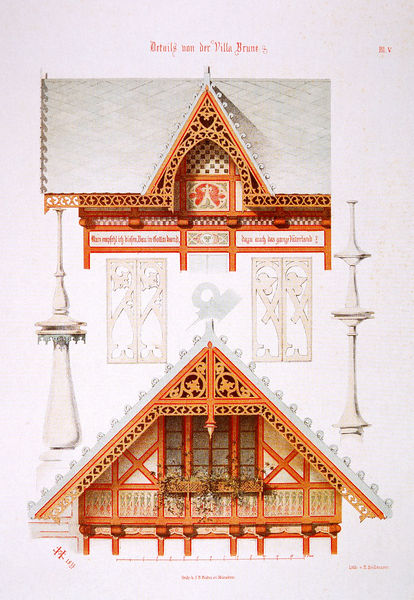
Titel: Villa Brune ("Zum Spiegler"), Lindau, Details
Künstler: Anton Harrer
Standort: Lindau
Institution: Stadtmuseum
Schlagwörter: schatten, weiß, aquarell, dreieck, gelb, ausschnitt, blumen, braun, bunt, fenster, glas, grau, hell, holz, licht, orange, pfeiler, profil, schmuck, skizze, säule, säulen, zeichnung, dach, gebäude, haus, rot, malerei, muster, ornament, schachbrettmuster, architektur, barock, sockel, spitze, hütte, gold, pflanze, pflanzen, gotik, rosa, dachziegel, balkon, farbig, schrift, ansicht, bogen, fassade, studie, russland, dächer, giebel, farbe, grafik, pilaster, arch, architecture, balcony, column, columns, red, white, window, dekoration, gray, green, grey, spitz, windows, wohnung, yellow, detail, inschrift, dekor, ornamente, seitenansicht, verzierung, flowers, print, balken, brown, japanisch, brun, wände, blumenkästen, buch, motiv, orient, dache, rückseite, schnitt, seite, illustration, text, zeitschrift, kachel, entwurf, säulchen, schnitzerei, kasten, vorderseite, china, villa, schnörkel, ziegeln, wood, gotisch, landhaus, mansarde, konstruktion, building, house, german, roof, fachwerk, fachwerkhaus, historismus, gaube, plan, blumenkasten, plants, shutters, zier, drawing, filigran, ornamentik, tirol, decoration, trim, austria, sketch, durchbrochen, aufnahme, verzierungen, gedrechselt, schnitzereien, schnitzwerk, details, holzbalken, victorian, dachgeschoss, dachschräge, begrünung, verziehrung, maßwerk, massstab, aufriss, giegel, satteldach, pediment, section, holzbau, hausdach, bauskizze, vorne, first, dachgiebel, dacht, walls, spitzdach, konzept, eklektizismus, seitenriss, zeicnung, neogotik, elevation, facade, rendering, vorschlag, gartenhaus, aquarel, zwerchgiebel, zwerchhaus, luxus, antwurf, aufzeichnung, brune, bruni, crocket, datschke, eave, flower box, gable, gables, gartenhäuschen, gingerbread, gla, gothic, half timber, holzfachwerk, landhausstil, medieval, medieval revival, peak, peak wood drawing, planter, render, schweizer stil, schweizerisch, skuzze, sommerhaus, switzerland, süitzdach, tracery, tudor, villa brune, windos, window boxes, asian, dutch, pillar, carving, ornamental, laubsäge, archit, russian, vines, beams, moulding, schematic, words, triangle, printed, european, architectural, baskets, pillars, folk, views, swedish, intricate, pilons, schnitzereine, timbered, rood, scroll work, slate roof, orange buidlding, orange building, not english, attic, loft, roofline, windowbox, fret work